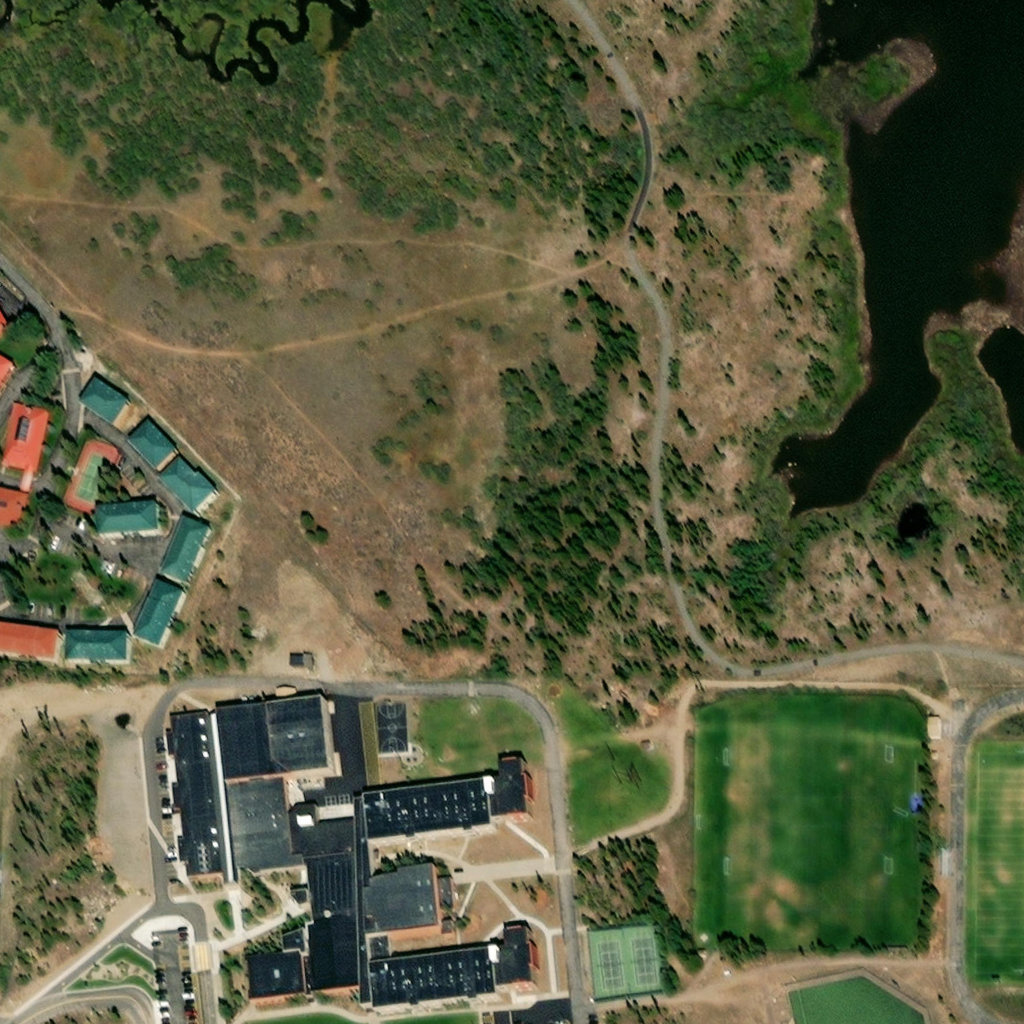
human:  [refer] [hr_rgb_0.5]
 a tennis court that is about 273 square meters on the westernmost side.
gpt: <box>[[6, 44, 10, 49, 0]]</box>